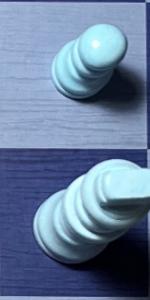
Label: King_White